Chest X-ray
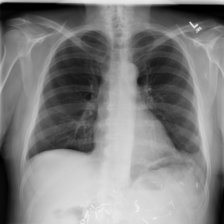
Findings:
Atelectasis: negative
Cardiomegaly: negative
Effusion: negative
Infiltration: negative
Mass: negative
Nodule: negative
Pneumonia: negative
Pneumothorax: negative
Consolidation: negative
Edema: negative
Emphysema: negative
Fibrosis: negative
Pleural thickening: negative
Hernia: negative